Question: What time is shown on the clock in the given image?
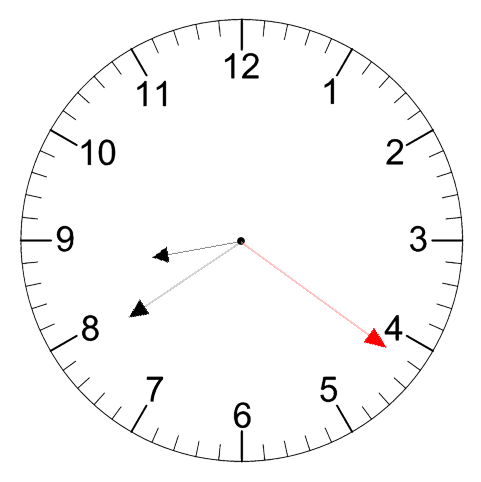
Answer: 08:39:21